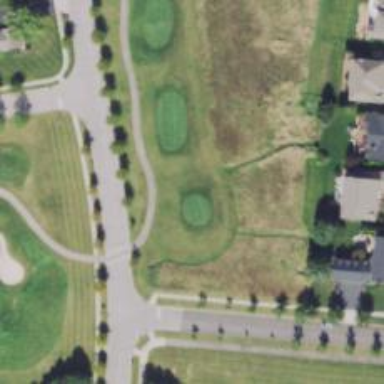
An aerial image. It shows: Grassy area designated as golf tee.